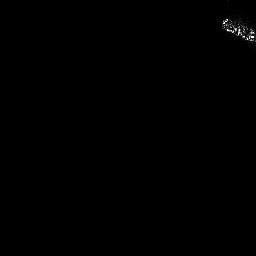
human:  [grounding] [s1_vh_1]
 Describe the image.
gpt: In the satellite image, there is  <ref>1 medium ship </ref> <box>[[84, 4, 99, 17, 0]]</box> located at top right.